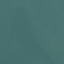
Land use / land cover: SeaLake